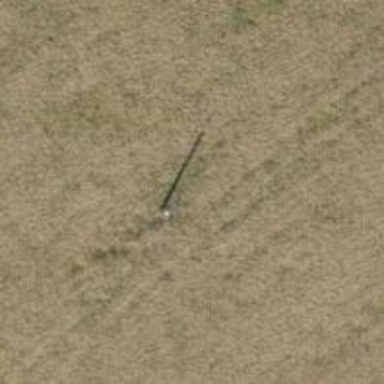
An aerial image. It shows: Power pole.